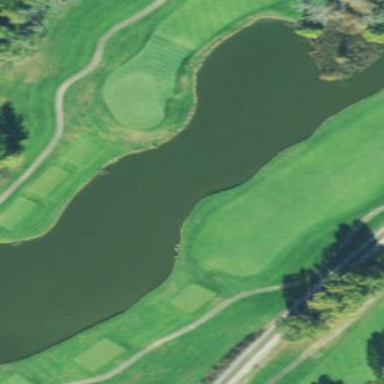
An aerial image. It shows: Water hazard in golf course. The hazard is natural water feature.